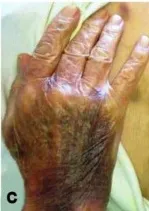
The appearance of the lesions at admission to our center.dorsum of the hand.
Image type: medical_photograph (skin_photograph)